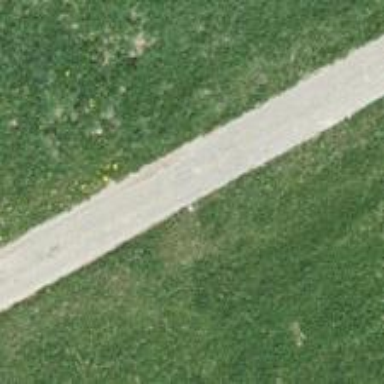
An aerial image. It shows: Asphalt track with grade1 tracktype.